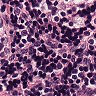
Metastatic tissue present: no